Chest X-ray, PA view. Patient: 37 years old, sex M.
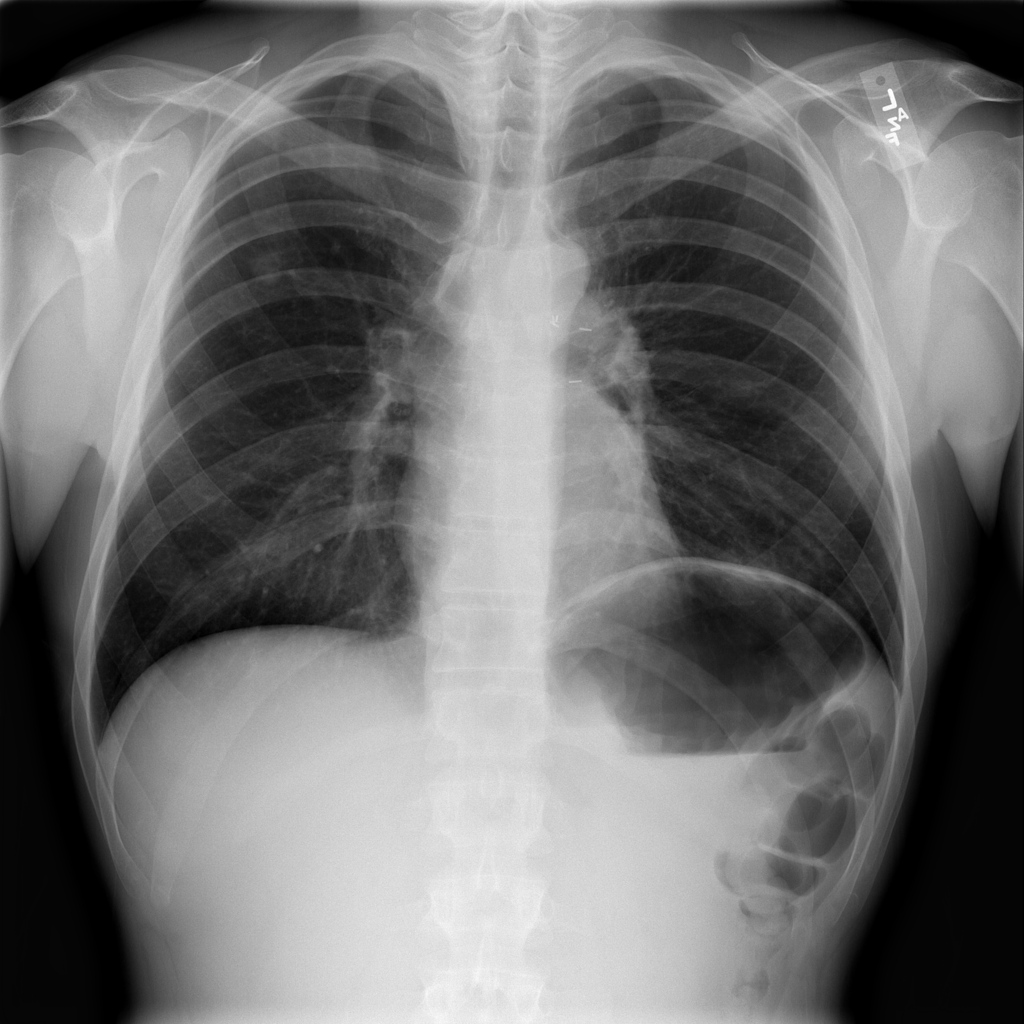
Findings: Mass